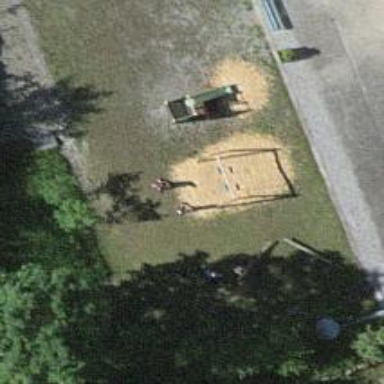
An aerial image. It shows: Playground area for leisure activities on the land.